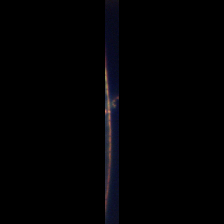
Taxon: Psuedo-nitzschia
Group: Diatoms